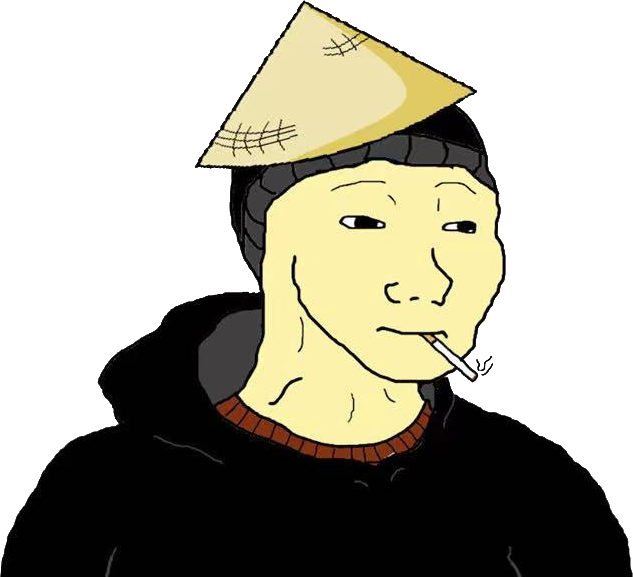
Label: 5_Doomer